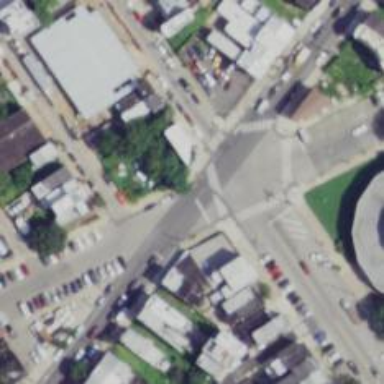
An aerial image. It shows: Marked crossing on footway.